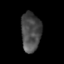
Tissue: skin
Cell type: Epithelial cells
Senescence score: 0.2591
Nuclear area (px): 754
Mean DAPI intensity: 74.045